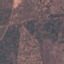
Land use / land cover: PermanentCrop